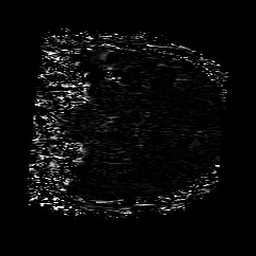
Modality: SWI
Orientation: coronal
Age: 67
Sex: male
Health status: ill
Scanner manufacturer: philips
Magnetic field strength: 3 T
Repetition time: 0.031 s